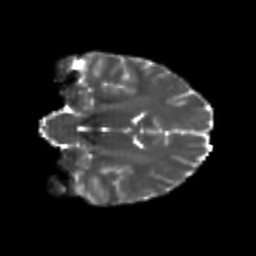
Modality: T2w
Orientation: coronal
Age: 22
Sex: female
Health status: healthy
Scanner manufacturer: philips
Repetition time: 7.389 s
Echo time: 0.08599 s